Milling tool wear sample.
Tool blade image: 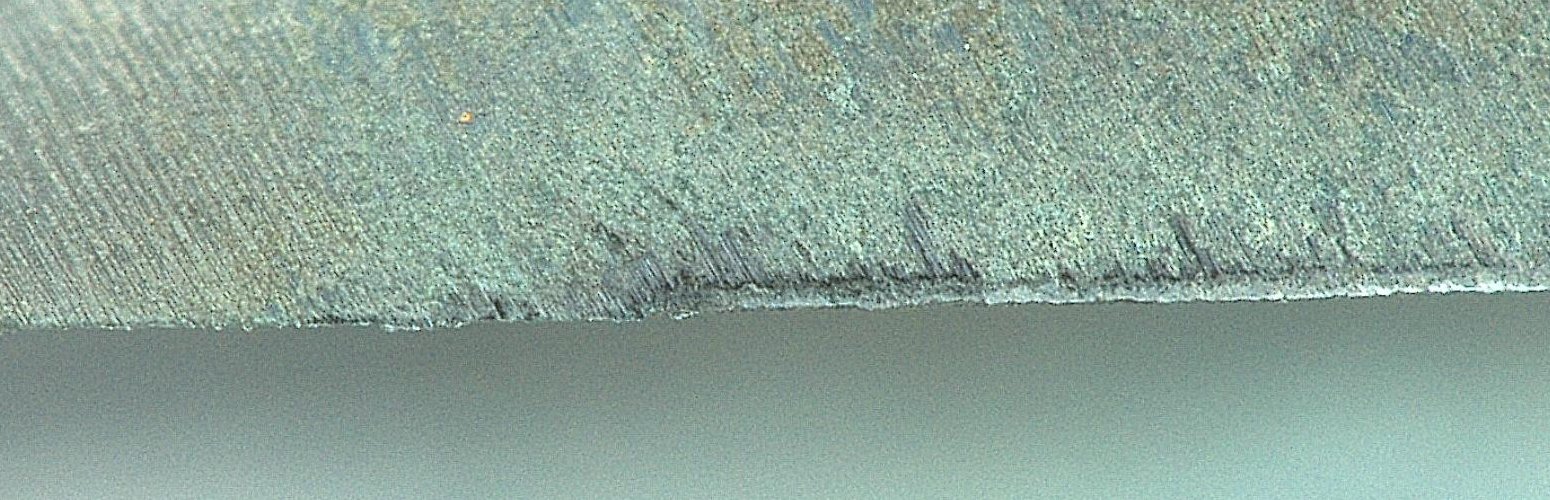
Chip image: 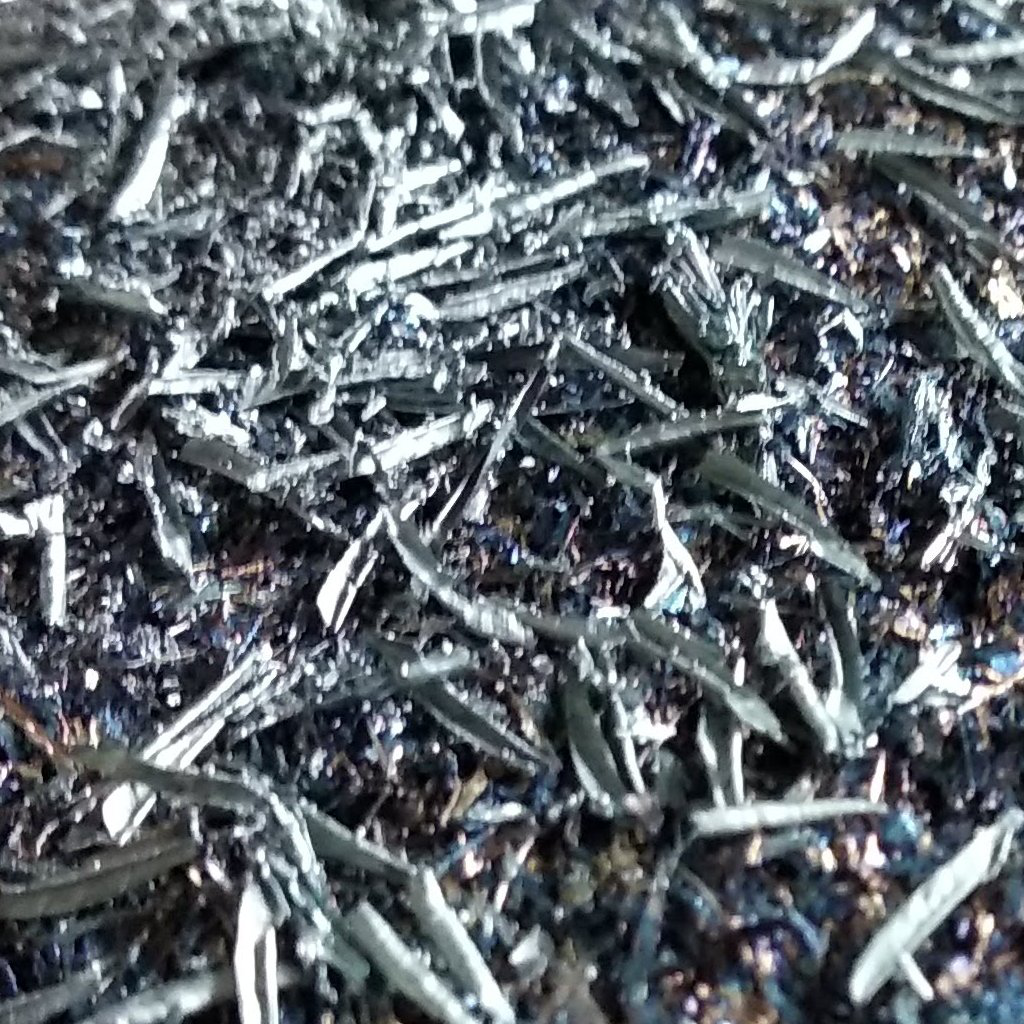
Workpiece image: 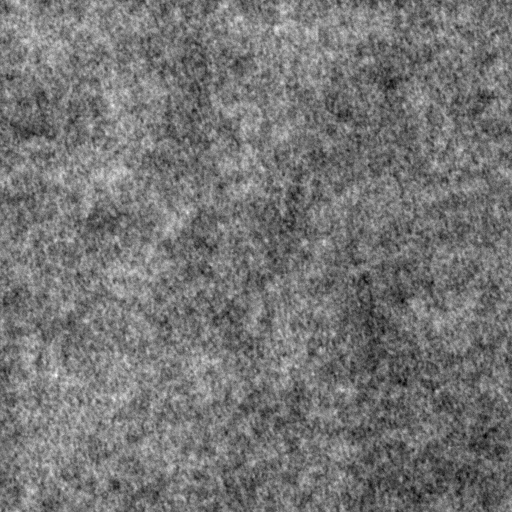
Tool wear state: dulled
Gaps: 18.42
Flank wear: 144.86
Overhang: 20.67
Force-signal Mel-spectrograms (X, Y, Z axes): 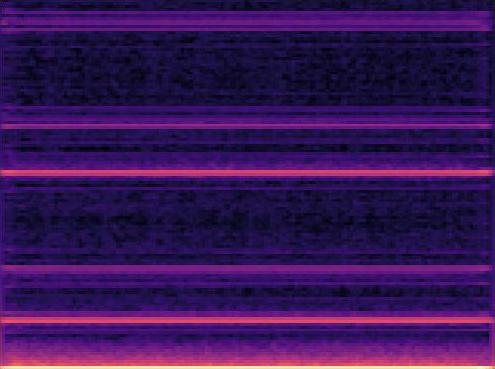 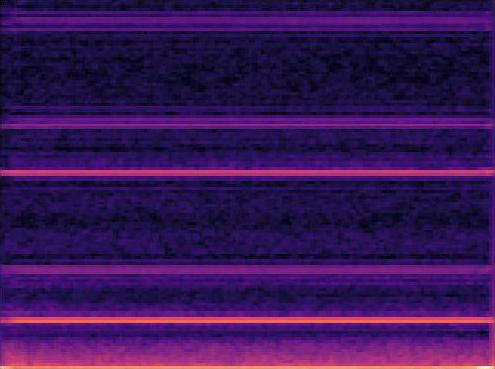 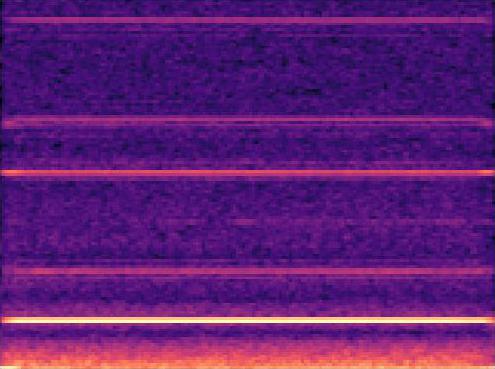
Force-signal scalograms (X, Y, Z axes): 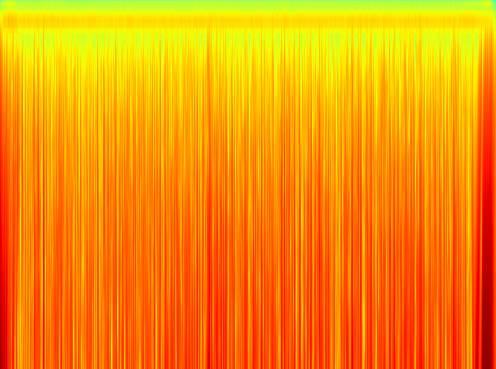 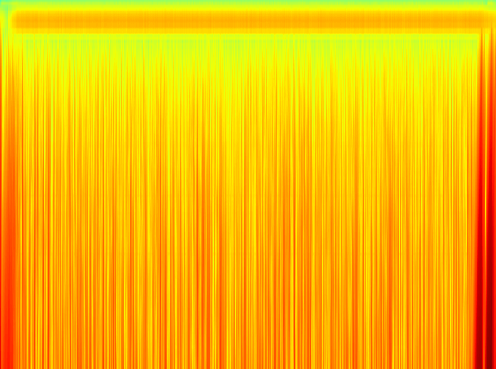 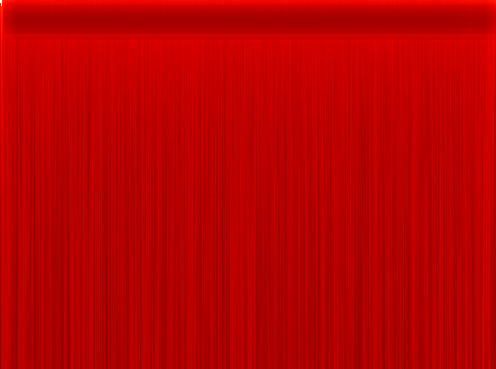
Force phase: accelerated_severe_wear